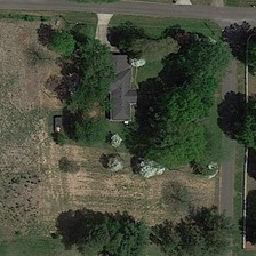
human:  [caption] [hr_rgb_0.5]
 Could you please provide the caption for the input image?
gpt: The villa is surrounded by towering trees, and there are some open spaces nearby.

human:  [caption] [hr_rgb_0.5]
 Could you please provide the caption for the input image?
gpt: A building surrounded by some green trees is near the road.

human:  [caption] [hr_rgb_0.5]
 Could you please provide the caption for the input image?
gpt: A building surrounded by several green trees is near a road.

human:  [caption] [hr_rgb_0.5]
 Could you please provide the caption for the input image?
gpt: A small villa worries a tree while there are some open spaces.

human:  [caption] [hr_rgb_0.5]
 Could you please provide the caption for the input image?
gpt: a building surrounded by several green trees is close to a street.